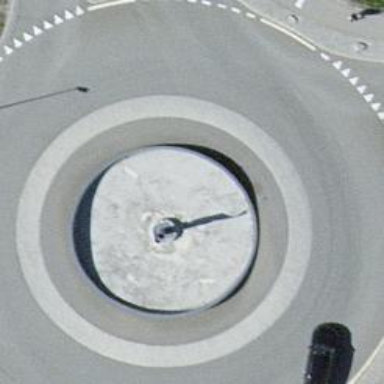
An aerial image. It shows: Primary highway with asphalt surface leading to roundabout.